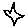
Label: star